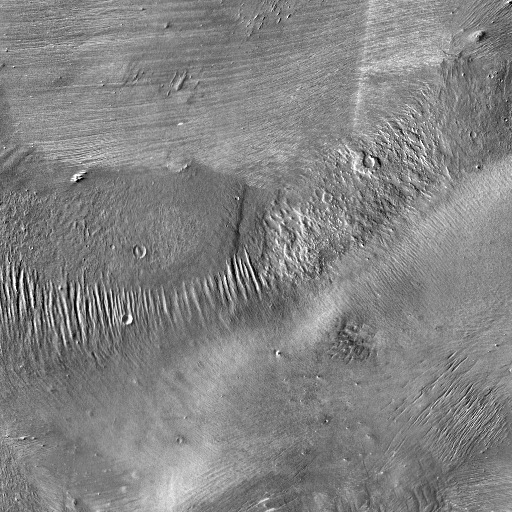
Crater classes present: Background, Other